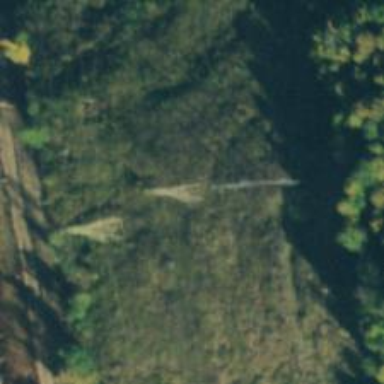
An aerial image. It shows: Lattice structure tower used for power transmission.